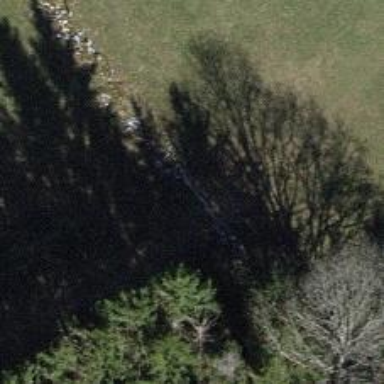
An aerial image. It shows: Wall made of dry stone.